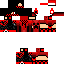
A male human skin with dark skin, wearing brown long hair dressed in a red hoodie and red pants, featuring a closed mouth.